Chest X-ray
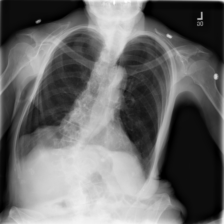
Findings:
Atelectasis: negative
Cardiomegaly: negative
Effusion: negative
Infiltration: negative
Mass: negative
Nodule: negative
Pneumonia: negative
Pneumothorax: negative
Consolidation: negative
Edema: negative
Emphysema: negative
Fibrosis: negative
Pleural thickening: negative
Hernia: negative